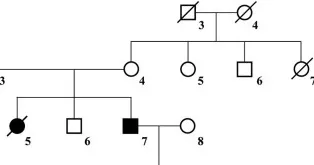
The clinic and sequencing data of this FSGS family.
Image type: pathology (immunostaining)